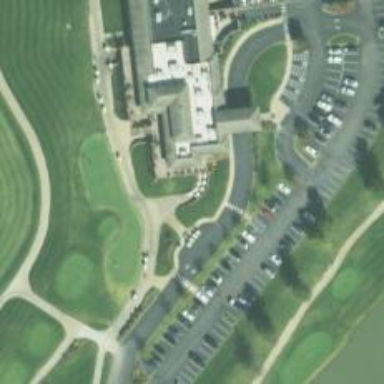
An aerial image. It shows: Service road designated as golf cart path.